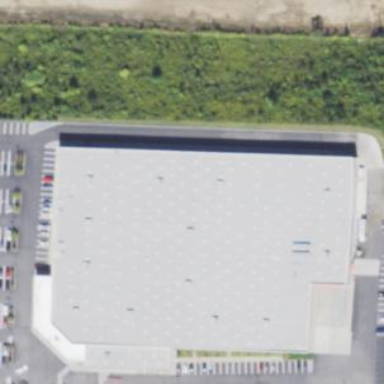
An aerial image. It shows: Wholesale shop located in warehouse.